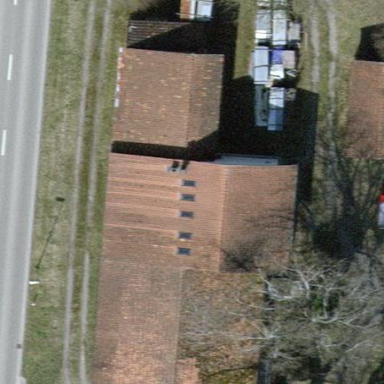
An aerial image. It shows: House with tile roof.